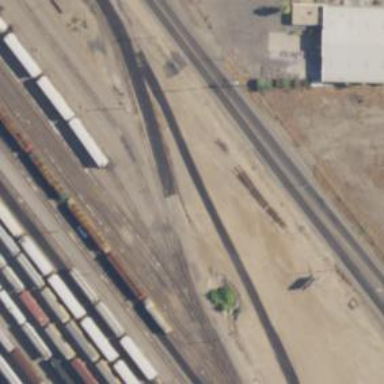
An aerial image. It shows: Railway yard in service.